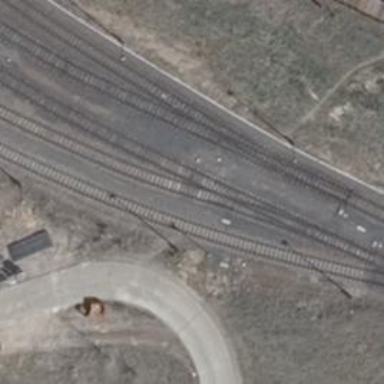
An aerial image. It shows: Railway switch.